Question: Is it possible to remove the zoom buttons ? Its showing when I zooming the WebView. I need zoom control without these buttons. I'm using android 2.3.
I used below code,
'''
WebView webview = (WebView) findViewById(R.id.webview);
webview.getSettings().setBuiltInZoomControls(false);
webview.getSettings().setJavaScriptEnabled(true);
FrameLayout mContentView = (FrameLayout) getWindow().
getDecorView().findViewById(android.R.id.content);
final View zoom = webview.getZoomControls();
mContentView.addView(zoom, ZOOM_PARAMS);
zoom.setVisibility(View.GONE);
'''
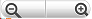
Answer: Finally my answer is, Its not possible to hide/remove these button's on 'WebView' in Android 2.3.